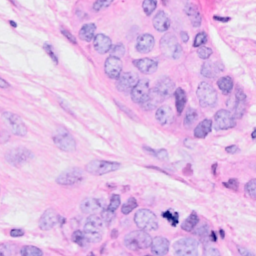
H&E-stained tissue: Breast